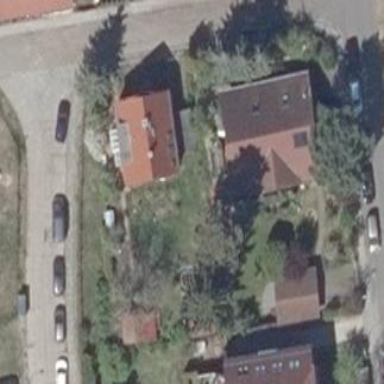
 designed for leisure activities on land."